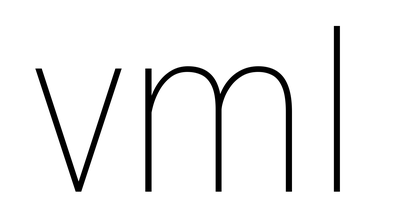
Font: Roboto_Condensed_Thin